Interaction volume radius: 5 \u00c5
Interaction volume height: 40 \u00c5
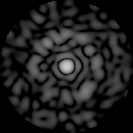
Disorder parameter: 0.8399